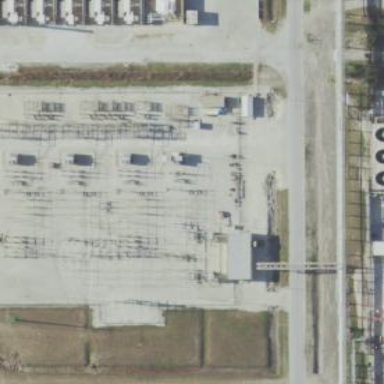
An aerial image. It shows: Industrial power substation surrounded by fence.